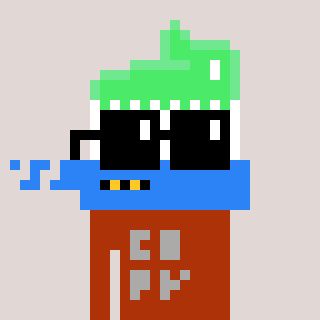
a pixel art character with square black sunglasses, a toothbrush-shaped head and a hotbrown-colored body on a warm background